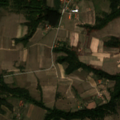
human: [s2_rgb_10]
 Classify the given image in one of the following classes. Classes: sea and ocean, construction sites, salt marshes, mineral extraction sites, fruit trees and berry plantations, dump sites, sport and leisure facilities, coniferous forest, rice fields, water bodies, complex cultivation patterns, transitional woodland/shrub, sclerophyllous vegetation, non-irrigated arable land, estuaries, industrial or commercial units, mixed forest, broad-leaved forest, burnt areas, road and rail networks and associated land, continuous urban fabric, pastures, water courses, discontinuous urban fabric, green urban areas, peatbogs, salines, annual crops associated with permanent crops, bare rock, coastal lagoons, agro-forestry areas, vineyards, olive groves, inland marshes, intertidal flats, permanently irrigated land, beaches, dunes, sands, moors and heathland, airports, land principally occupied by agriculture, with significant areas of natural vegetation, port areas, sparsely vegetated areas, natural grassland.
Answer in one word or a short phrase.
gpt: discontinuous urban fabric, complex cultivation patterns, land principally occupied by agriculture, with significant areas of natural vegetation, broad-leaved forest, mixed forest